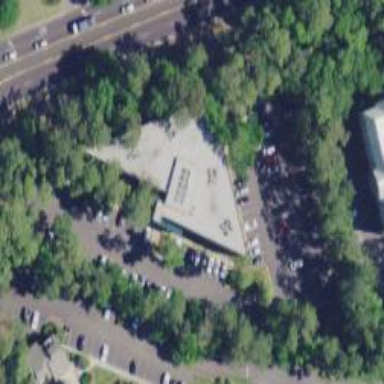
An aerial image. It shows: Building that serves as library.